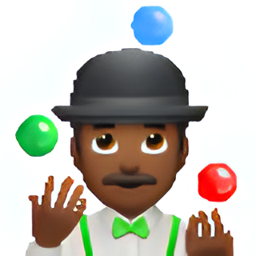
Name: juggling
Emoji: 🤹🏾
Group: People & Body
Sub-group: person-sport